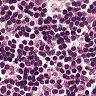
Metastatic tissue present: no